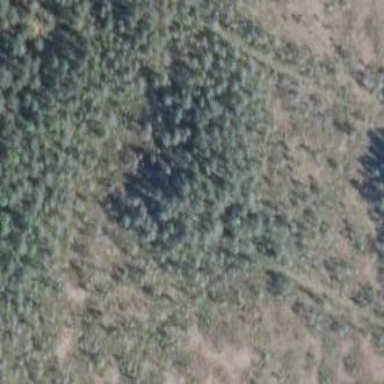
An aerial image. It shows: Woodland with needle-leaved trees.